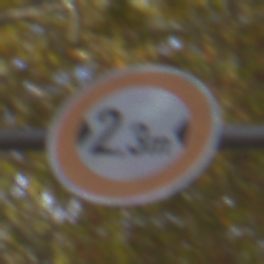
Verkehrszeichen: TatsaechlicheBreite2Komma3
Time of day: MorningAfternoon
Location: Outdoor (Suburban)
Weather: PartlyCloudy
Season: NotSpecified
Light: Natural